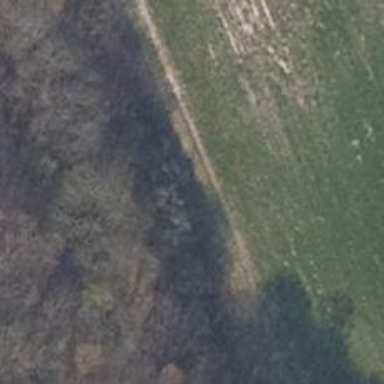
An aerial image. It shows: Dirt path.